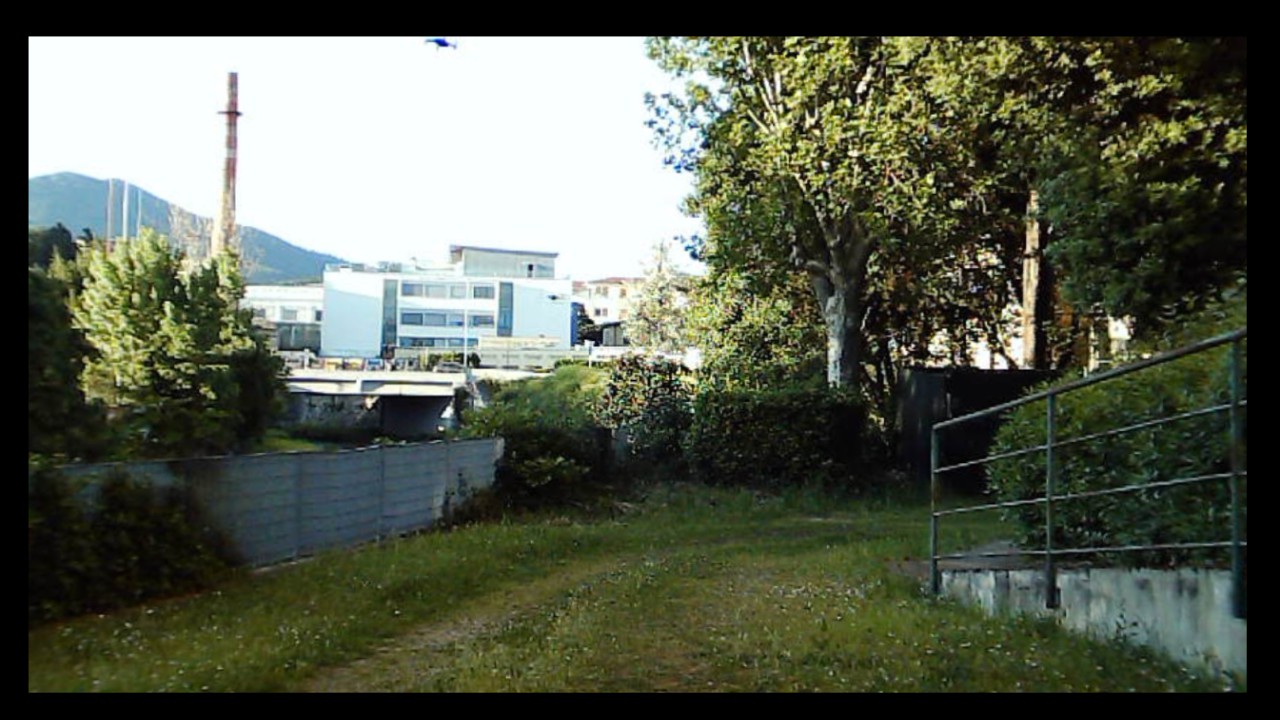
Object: DarwinFPV cineape20

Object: DJI Tello EDU